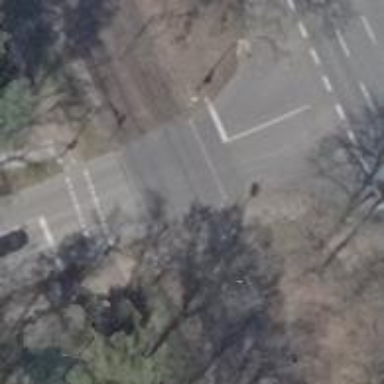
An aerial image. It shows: Residential road with asphalt surface. Both sides have sidewalks.